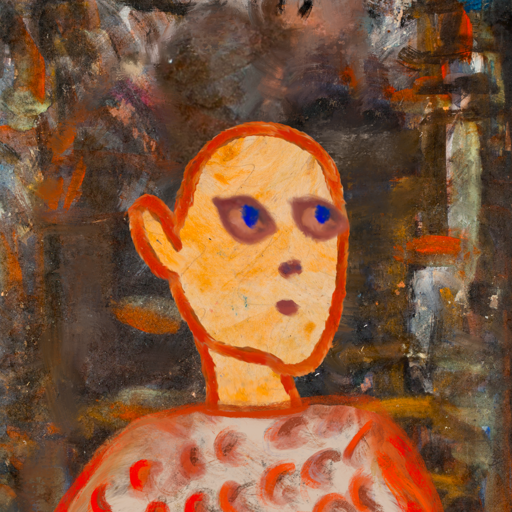
Background: GypsyQueen, Head And Neck Side: Experience, Face Side: Mother_And_Son_Mother, Bust: Rupkatha, Hair Side: Blank, Head Accessory: Blank, Second Necklace: Blank, Necklace: Blank, Baby: Blank